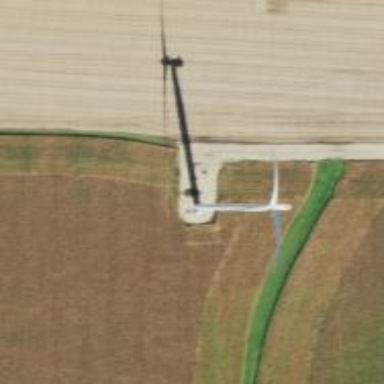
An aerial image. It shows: Wind generator powered by horizontal-axis wind turbine.